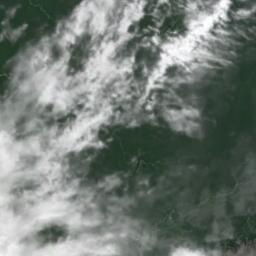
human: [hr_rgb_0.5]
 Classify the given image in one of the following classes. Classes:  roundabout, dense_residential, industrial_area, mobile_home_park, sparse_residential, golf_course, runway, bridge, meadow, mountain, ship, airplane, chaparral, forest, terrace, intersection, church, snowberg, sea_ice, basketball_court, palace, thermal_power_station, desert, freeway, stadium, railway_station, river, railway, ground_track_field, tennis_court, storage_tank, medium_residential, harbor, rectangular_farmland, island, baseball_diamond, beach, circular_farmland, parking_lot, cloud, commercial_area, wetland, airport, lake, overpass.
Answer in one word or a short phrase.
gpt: cloud